Question: I executed this program :
'''
#!/usr/bin/env python
import gtk
class CellRenderer:
def __init__(self):
window = gtk.Window()
window.set_default_size(200,200)
liststore = gtk.ListStore(str, str)
liststore.append(["Fedora","http://fedoraproject.org"])
liststore.append(["Slackware","http://www.slackware.com"])
liststore.append(["Sidux","http://sidux.com"])
treeview = gtk.TreeView(liststore)
column_text = gtk.TreeViewColumn("Distributions")
column_sample= gtk.TreeViewColumn("Links")
treeview.append_column(column_text)
treeview.append_column(column_sample)
cellrenderer_text = gtk.CellRendererText()
column_text.pack_start(cellrenderer_text,False)
column_text.add_attribute(cellrenderer_text,"text",0)
cellrenderer_sample = gtk.CellRendererText()
column_sample.pack_start(cellrenderer_sample, False)
column_sample.add_attribute(cellrenderer_sample,"text", 0)
window.connect("destroy", lambda q : gtk.main_quit())
window.add(treeview)
window.show_all()
CellRenderer()
gtk.main()
'''
The resultant window I obtained is this :

As you may have noticed, the lists appended to 'liststore' had links in the second index.Why weren't any of those links displayed in the second column?
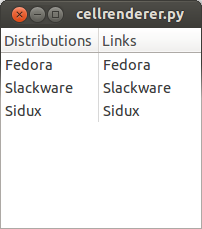
Answer: You are referring to same index at
'''
column_sample.add_attribute(cellrenderer_sample,"text", 0)
'''
change it to
'''
column_sample.add_attribute(cellrenderer_sample,"text", 1)
'''
Full file.
'''
import gtk
class CellRenderer:
def __init__(self):
window = gtk.Window()
window.set_default_size(200,200)
liststore = gtk.ListStore(str, str)
liststore.append(["Fedora","http://fedoraproject.org"])
liststore.append(["Slackware","http://www.slackware.com"])
liststore.append(["Sidux","http://sidux.com"])
treeview = gtk.TreeView(liststore)
column_text = gtk.TreeViewColumn("Distributions")
column_sample= gtk.TreeViewColumn("Links")
treeview.append_column(column_text)
treeview.append_column(column_sample)
cellrenderer_text = gtk.CellRendererText()
column_text.pack_start(cellrenderer_text,False)
column_text.add_attribute(cellrenderer_text,"text",0)
cellrenderer_sample = gtk.CellRendererText()
column_sample.pack_start(cellrenderer_sample, False)
column_sample.add_attribute(cellrenderer_sample,"text", 1)
window.connect("destroy", lambda q : gtk.main_quit())
window.add(treeview)
window.show_all()
CellRenderer()
gtk.main()
'''